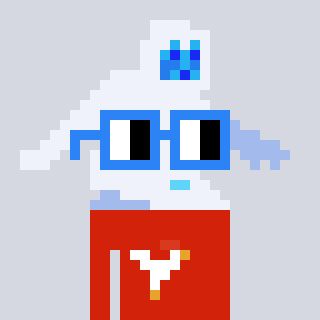
a pixel art character with square blue glasses, a yeti-shaped head and a red-colored body on a cool background